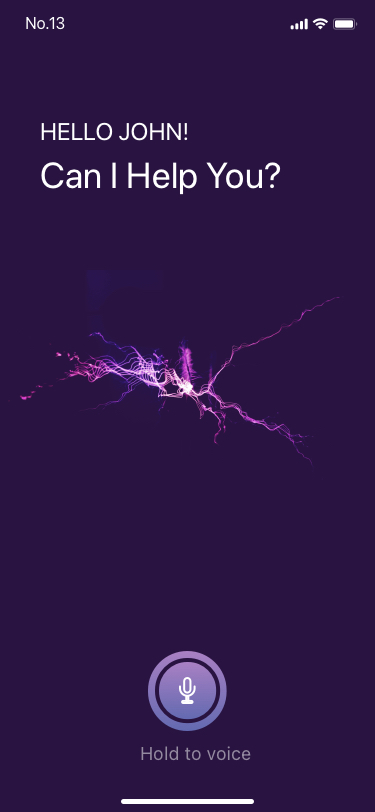
Text in this UI design:
Hello John!
Can I Help You?
Hold to voice